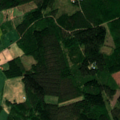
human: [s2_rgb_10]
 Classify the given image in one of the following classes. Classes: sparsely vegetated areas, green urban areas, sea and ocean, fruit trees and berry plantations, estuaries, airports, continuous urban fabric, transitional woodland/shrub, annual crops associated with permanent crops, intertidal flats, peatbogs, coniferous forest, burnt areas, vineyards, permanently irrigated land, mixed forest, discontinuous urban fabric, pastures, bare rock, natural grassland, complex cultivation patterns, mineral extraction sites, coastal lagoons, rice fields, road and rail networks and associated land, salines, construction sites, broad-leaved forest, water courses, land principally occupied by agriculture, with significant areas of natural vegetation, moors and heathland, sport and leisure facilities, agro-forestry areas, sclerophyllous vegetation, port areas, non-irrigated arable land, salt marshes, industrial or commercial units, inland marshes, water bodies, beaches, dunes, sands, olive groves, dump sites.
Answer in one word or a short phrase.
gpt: non-irrigated arable land, land principally occupied by agriculture, with significant areas of natural vegetation, coniferous forest, mixed forest, transitional woodland/shrub